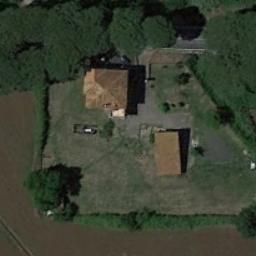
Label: sparse_residential